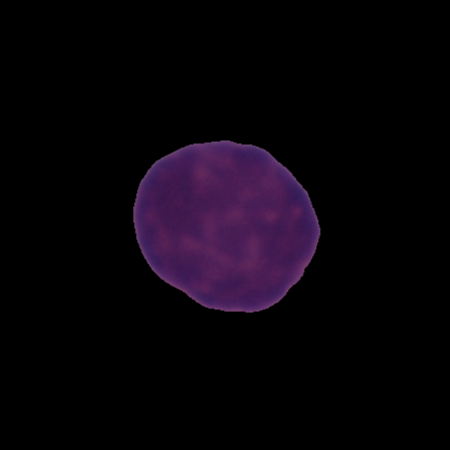
Label: healthy